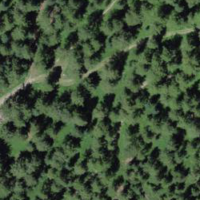
EUNIS habitat code: 43
Species observed at this site:
Nucifraga caryocatactes